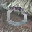
Label: 0